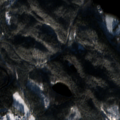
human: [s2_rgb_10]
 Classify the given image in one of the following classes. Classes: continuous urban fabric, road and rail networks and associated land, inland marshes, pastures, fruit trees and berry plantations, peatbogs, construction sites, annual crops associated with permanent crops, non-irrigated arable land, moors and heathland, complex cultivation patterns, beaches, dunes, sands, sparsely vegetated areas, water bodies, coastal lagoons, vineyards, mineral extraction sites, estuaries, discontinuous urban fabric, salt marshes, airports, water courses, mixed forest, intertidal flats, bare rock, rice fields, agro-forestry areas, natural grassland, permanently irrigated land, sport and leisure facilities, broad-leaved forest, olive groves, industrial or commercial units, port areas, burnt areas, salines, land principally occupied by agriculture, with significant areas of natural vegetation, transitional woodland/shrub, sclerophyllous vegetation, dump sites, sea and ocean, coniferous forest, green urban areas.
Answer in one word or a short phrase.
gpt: sport and leisure facilities, non-irrigated arable land, coniferous forest, mixed forest, transitional woodland/shrub